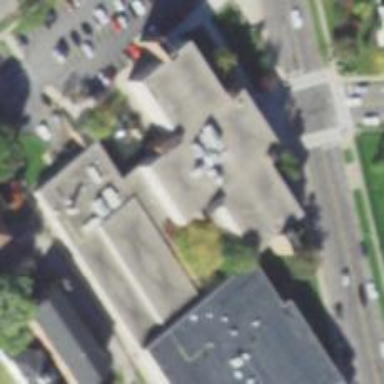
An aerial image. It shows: School.